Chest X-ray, PA view. Patient: 24 years old, sex F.
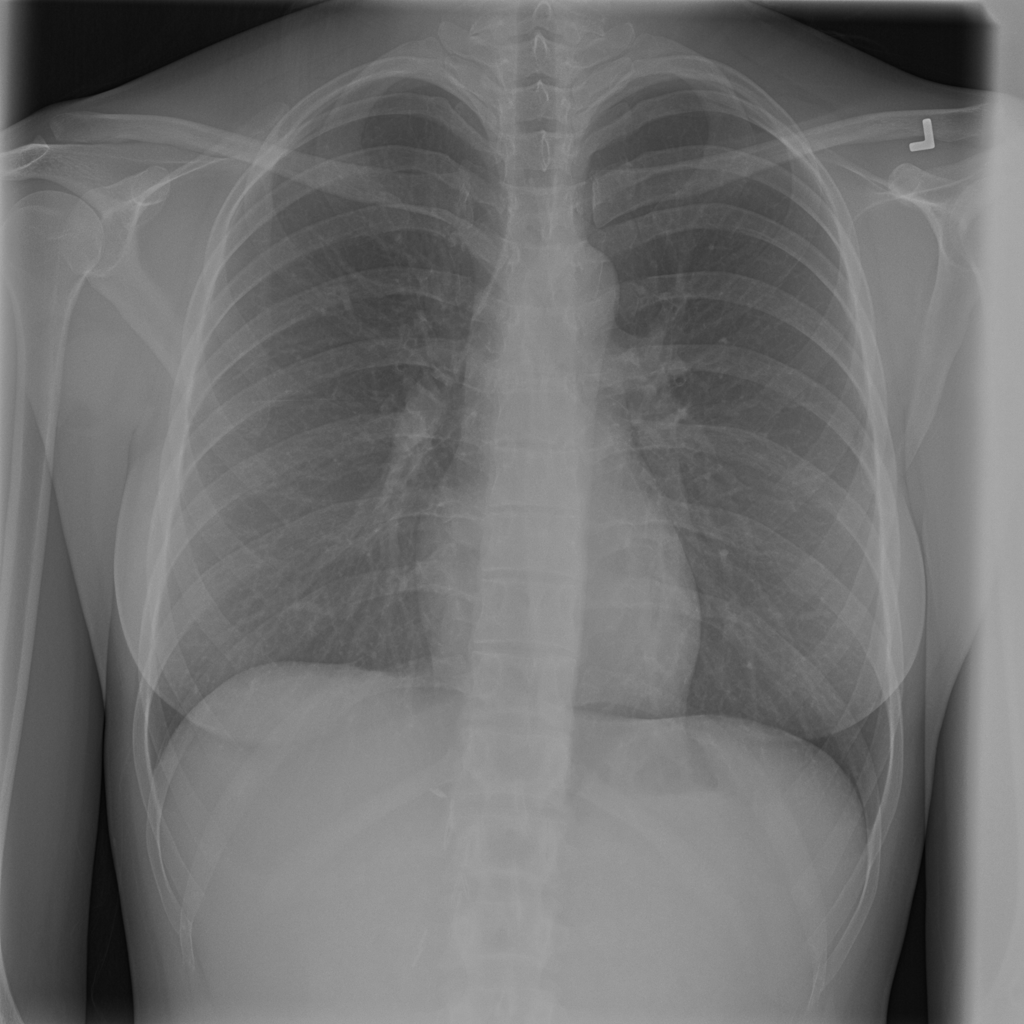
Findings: No Finding